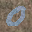
Label: 0